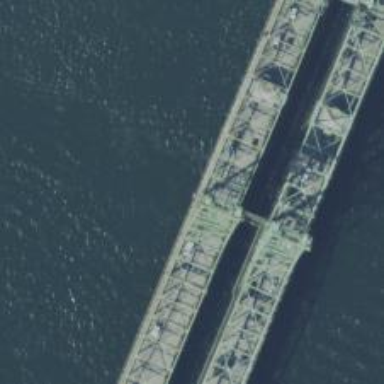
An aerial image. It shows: Lift bridge over path.